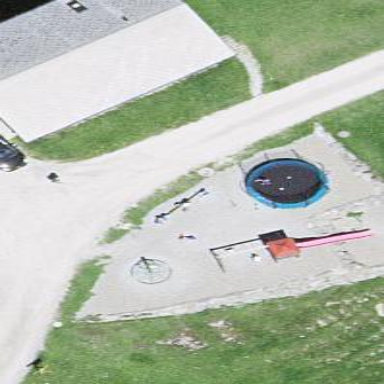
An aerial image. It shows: Playground area for leisure land.